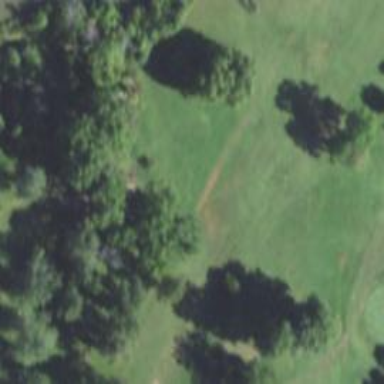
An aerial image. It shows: Park.